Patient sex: M
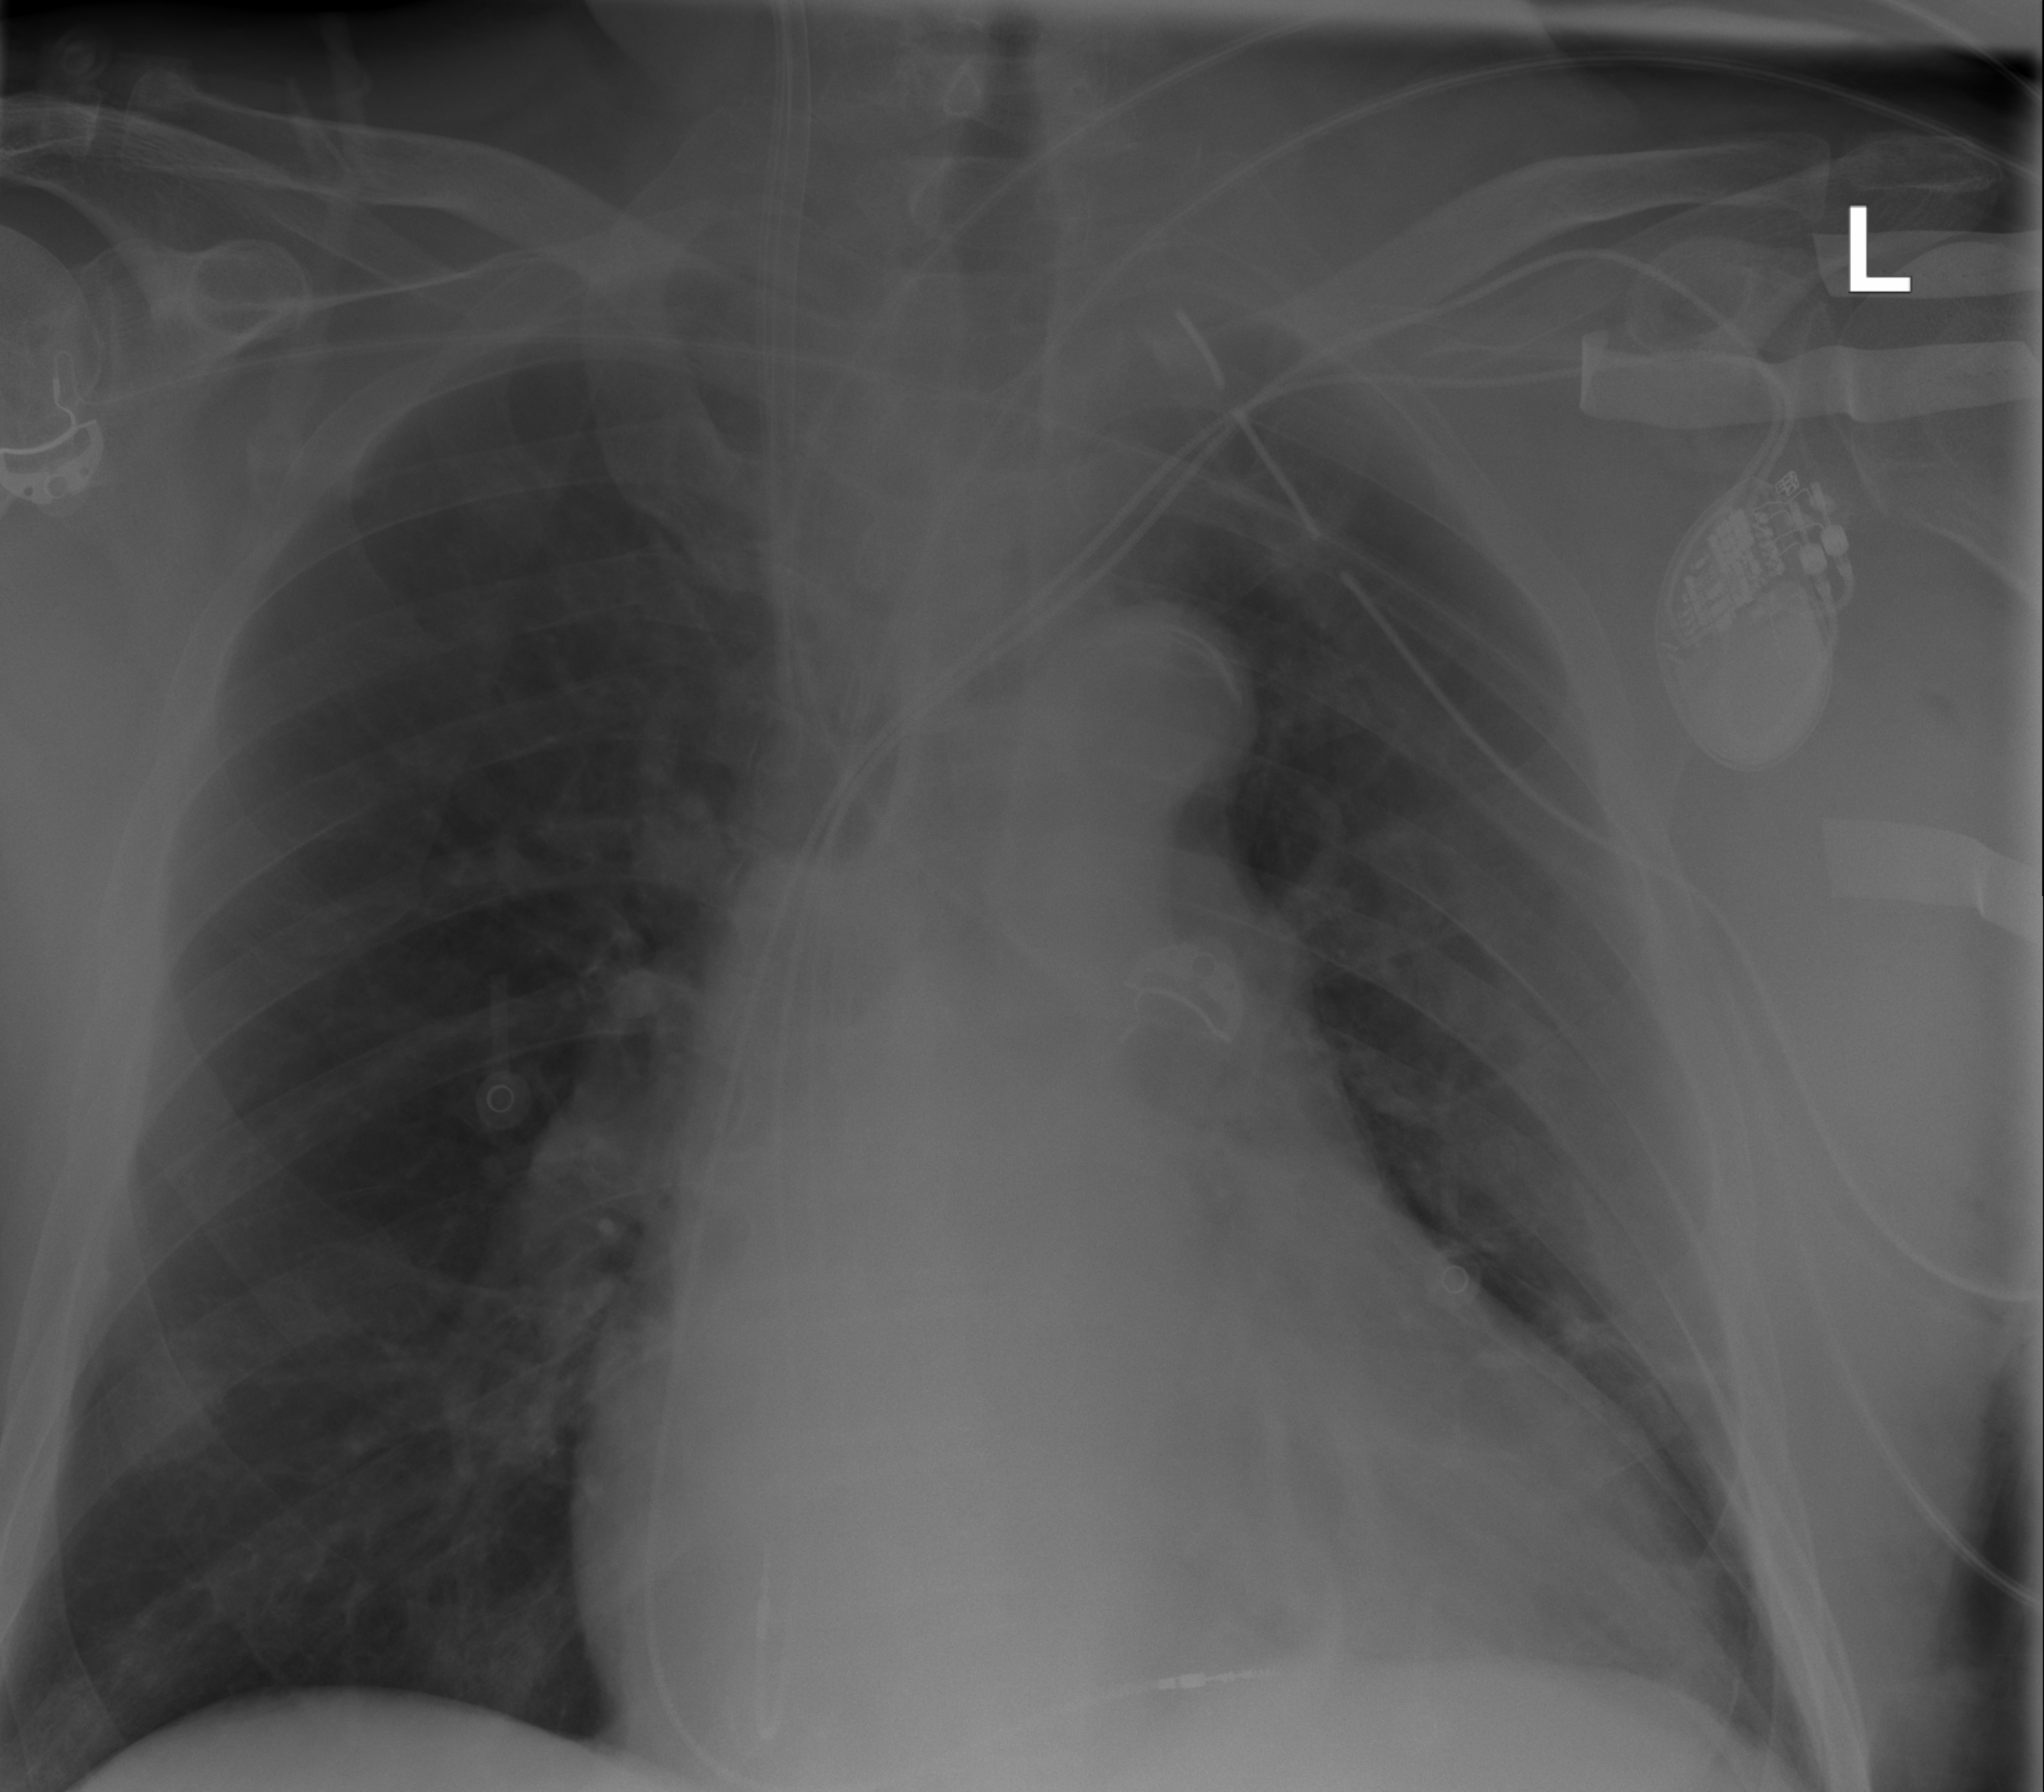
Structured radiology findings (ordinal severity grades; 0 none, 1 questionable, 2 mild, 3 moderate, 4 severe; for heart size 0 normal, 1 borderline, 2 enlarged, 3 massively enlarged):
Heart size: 2
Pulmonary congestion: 0
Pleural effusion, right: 0
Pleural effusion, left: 0
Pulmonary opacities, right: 0
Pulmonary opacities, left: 0
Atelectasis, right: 0
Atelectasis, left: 2